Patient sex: F
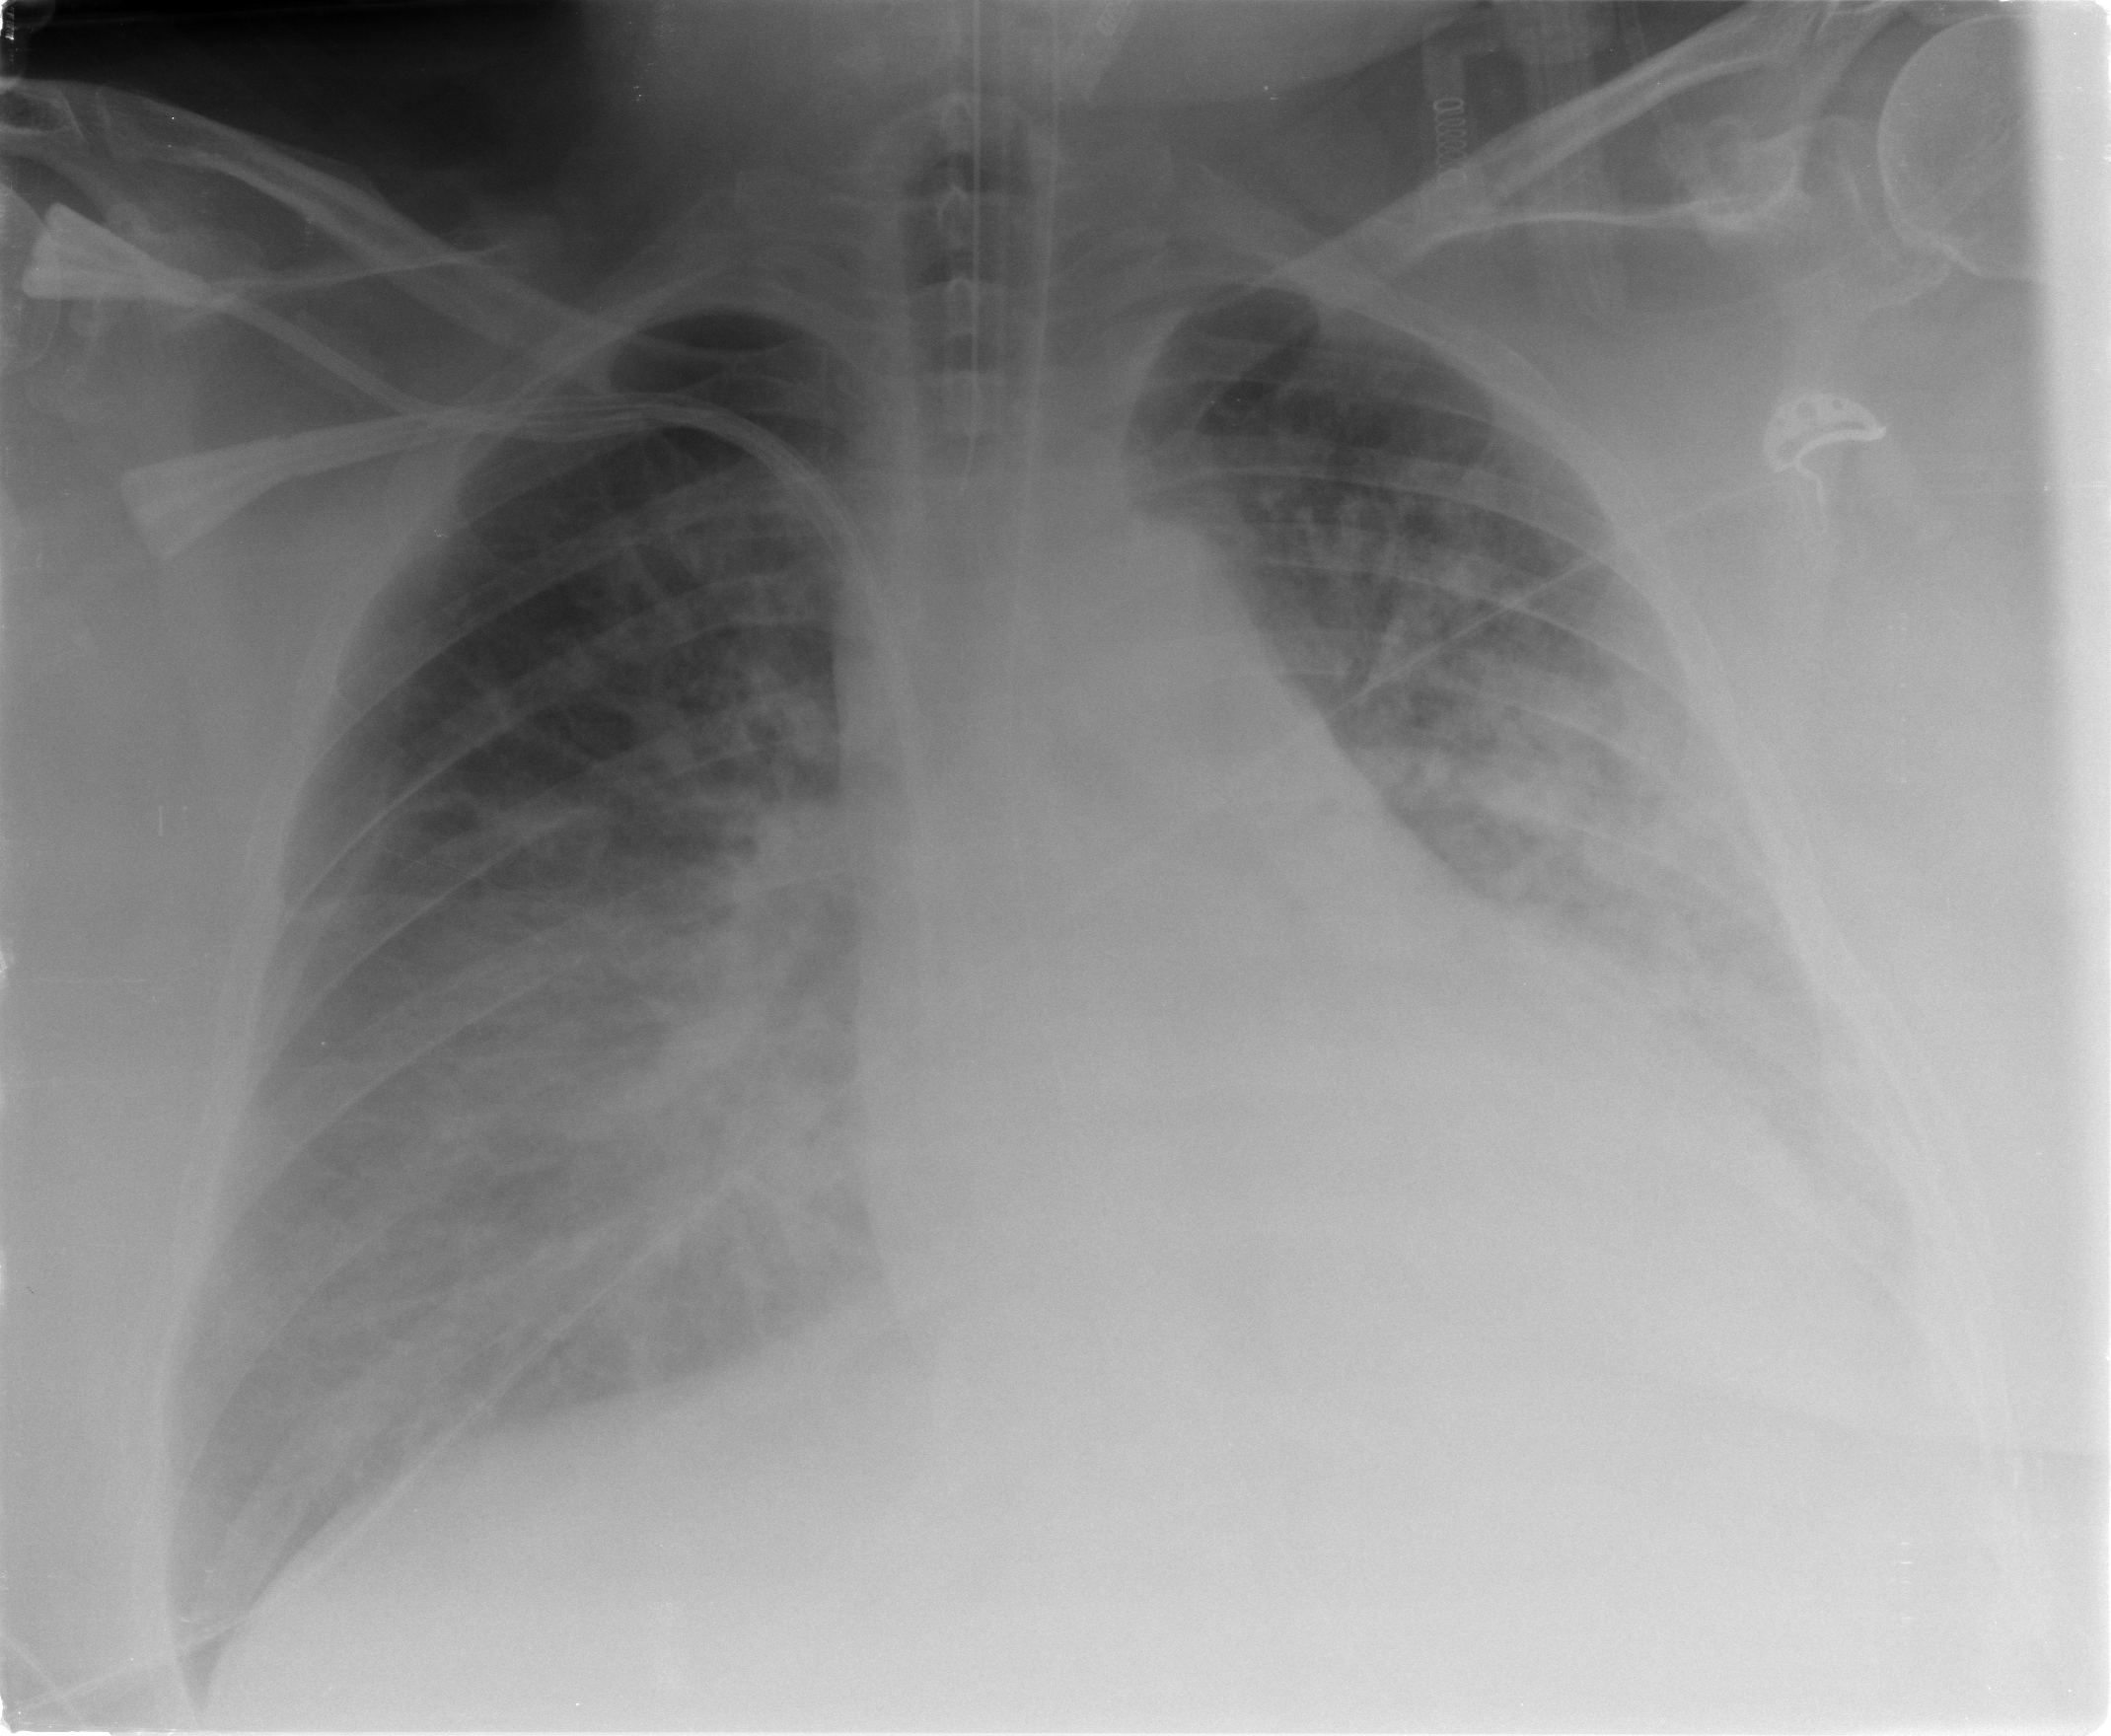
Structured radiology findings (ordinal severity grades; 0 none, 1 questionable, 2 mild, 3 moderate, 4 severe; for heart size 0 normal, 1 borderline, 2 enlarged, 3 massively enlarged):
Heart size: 2
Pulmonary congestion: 3
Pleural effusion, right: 2
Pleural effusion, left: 2
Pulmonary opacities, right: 3
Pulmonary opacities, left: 3
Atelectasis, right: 3
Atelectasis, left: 3